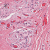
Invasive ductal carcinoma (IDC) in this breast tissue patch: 0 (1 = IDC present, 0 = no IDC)